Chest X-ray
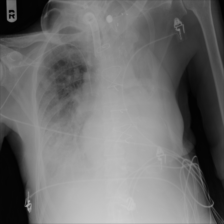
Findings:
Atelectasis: negative
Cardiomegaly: negative
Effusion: negative
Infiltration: positive
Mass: negative
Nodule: negative
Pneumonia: negative
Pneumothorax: negative
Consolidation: negative
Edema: negative
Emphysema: negative
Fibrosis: negative
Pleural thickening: negative
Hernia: negative